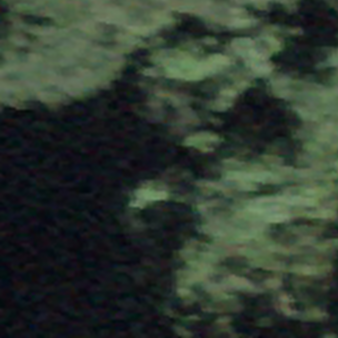
Label: other